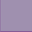
Piece: xx